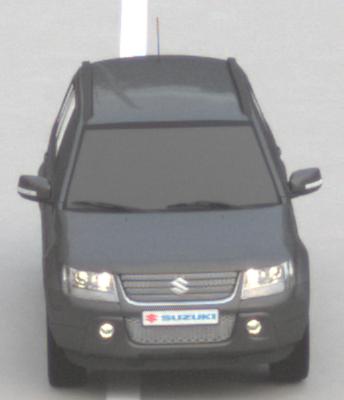
Make: Suzuki
Model: Grand Vitara
Detailed model: Gen. 1 JT
Model produced from: 2009
Model produced until: 2012
Doors: 5
Color: gray
Road condition: dry road
Daytime: sunrise or sunset
Contrast: low contrast